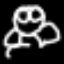
Label: frog